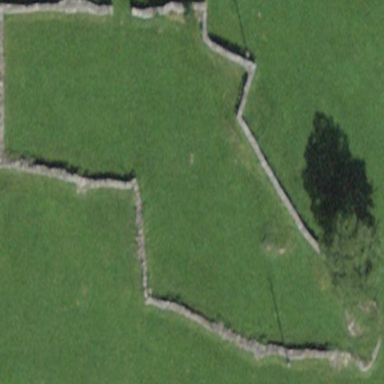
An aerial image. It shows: Wall is shown in the image.